Question: I'm working in Unity3D and C# to create a pseudo in-game Operating system (kinda ambitious)
<URL>
Please note that this is a pure design question, you could answer without knowing anything about Unity.
Here is what I have:
An abstract 'FILE', with children:
1. TextFile
2. MediaFile
3. ImageFile
Also, an abstract 'Application', with children:
1. TextViewer
2. MediaPlayer
3. ImageViewer
Obviously, 'TextViewer' should open 'TextFile's, 'MediaPlayer' should open 'MediaFile's and 'ImageViewer' should open 'ImageFile's.
Now, I thought about it for a while, where should I put the information?
Should I let each file open itself? by creating an abstract 'Open' in 'FILE', and overriding that in the children files? - I think that doesn't make sense, because a file, doesn't really know how to open itself, it's the application that knows how to open a file. For example, a pdf file, if you don't have a pdf reader (Adobe or something), you can't open a pdf.
This means that 'TextViewer' should have a 'Open(TextFile text)' method, 'MediaPlayer' should have a 'Open(MediaFile media)' and 'ImageViewer' should have a 'Open(ImageFile image)' method.
This could be achieved by using generics, in the declaration of 'Application', like:
'''
public abstract class Application<T> where T : FILE
{
public abstract void Open(T file);
}
'''
Then:
'''
public class TextViewer : Application<TextFile>
{
public override void Open(TextFile file)
{
Console.WriteLine("TextViewer opening text file...");
}
}
public class MediaPlayer : Application<MediaFile>
{
public override void Open(MediaFile file)
{
Console.WriteLine("MediaPlayer opening media file...");
}
}
public class ImageViewer : Application<ImageFile>
{
public override void Open(ImageFile file)
{
Console.WriteLine("ImageViewer opening image file...");
}
}
'''
Here's how the UML diagram looks like:

Looking good... Now the interesting part, how to bind/associate, each file type, with the right application the should open it? i.e. Right click a text file | get a list of options: "Open", "Rename", "Delete", etc | Choose "Open" - what happens next?
I came up with the idea, of a mediator between the 'FILE', and the 'Application' - If we think about it for a second, how does a real OS, like Windows do it? - well if you go Start | Default Programs | Associate a file type or protocol with a program. - You will see a dictionary-type list, of keys (file types) and values (associated programs) - So I thought of doing just that, creating a dictionary that with it I register, a file type with an application. And here's where I'm stuck in...
First thing, what's the type of key and value should I go for in my dictionary? - I thought for a while, and came to the conclusion that it should be something like '<Type, Application'> - But the problem is, I can't just write 'Application' on its own, I have to specify the generic 'T' parameter :(
I hacked that, by creating an inbetweener class 'App' which I then let my 'Application<T>' inherit from:
'''
public abstract class App { }
public abstract class Application <T> : App where T : FILE { /* stuff... */ }
'''
OK, now I can let my dictionary be of '<Type, App>'
'''
public static class Mediator
{
static private TextViewer tv;
static private MediaPlayer mp;
static private ImageViewer iv;
static private Dictionary<Type, App> dic = new Dictionary<Type, App>();
static Mediator()
{
tv = new TextViewer();
iv = new ImageViewer();
mp = new MediaPlayer();
// register what we have
dic.Add(typeof(TextFile), tv);
dic.Add(typeof(MediaFile), mp);
dic.Add(typeof(ImageFile), iv);
}
static public void Open(FILE file)
{
App app = dic[file.GetType()];
if (app == null)
{
Console.WriteLine("No application was assigned to open up " + file);
return;
}
app. // here is where my hack falls short, no Open method inside App :(
}
}
'''
Oops, that totally didn't work! - As you can see, I was trying my best to avoid things like:
'''
if (file is TextFile)
// open with text viewer
else if (file is MediaFile)
// open with media player
else if (file is ImageFile)
// open with image viewer
else if etc
'''
This is like a nightmare to me!
I could avoid all the trouble, by making my applications singletons, so now in each file:
'''
public class TextFile : FILE
{
public override void Open()
{
TextViewer.Instance.Open(this);
}
}
'''
And so on for the rest of the files. But I don't wanna do that, I don't wanna give up to using singletons! What if I wanted my 'MediaPlayer' or 'TextViewer', to have more than one instance and not just one?
I've been struggling at this for a long time now, I hope I made my problem clear. I just want to know, how does associating file types with the right application works the right way (like in Windows for example) - How can I achieve what I'm after, in an elegant, robust way? - Is there a design pattern I could use for this? - All my attempts above, was I thinking right? am I close to the solution?
Thanks a lot for any help in advance.
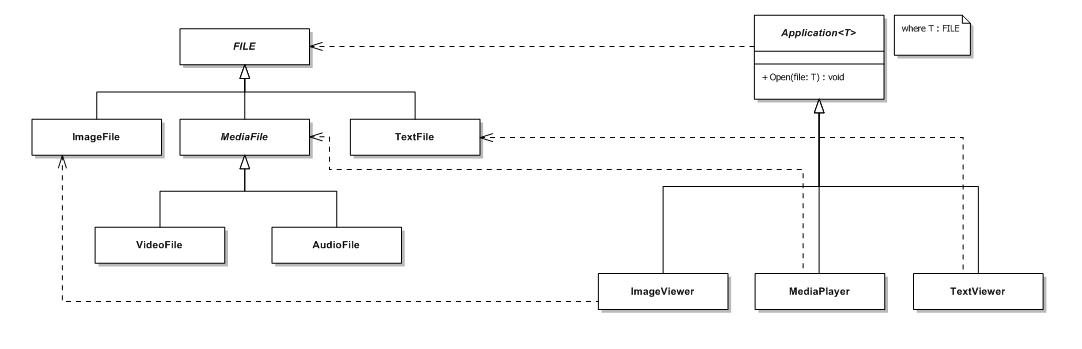
Answer: Without putting a tremendous amount of thought into the design and not knowing unity, or how your files are really represented, the approach I would take is an Interface-based one, not a generic-based.
First, I would define an interface that defines my file class, i.e. IFile, and implement this in each of my files.
'''
public interface IFile
{
}
public class MediaFile : IFile
{
...
}
'''
Next, I would define an interface that defines my application class, i.e. IApplication, and implement this in each of my applications.
'''
public interface IApplication
{
Type GetSupportedApplicationType();
void OpenFile(IFile oFile);
}
public class MediaApplication : IApplication
{
#region IApplication Members
public Type GetSupportedApplicationType()
{
return typeof(MediaFile);
}
public void OpenFile(IFile oFile)
{
// do the work
}
#endregion
}
'''
The links between the files and applications, then, would be a dictionary that contains the class type for the file as the key and the class type for the application as the value:
'''
<GetType(MediaFile), GetType(MediaPlayer)>
'''
When the mediator is passed the file to execute, it can find the appropriate application by using the type of the file to search the dictionary for the appropriate application type.
Once you find the appropriate application type, you can create an instance of it using 'System.GetActivator'. Then, since you know it implements IApplication, you can execute a method such as 'OpenFile(IFile)' on the application.
The only trick is creating the initial dictionary entries. To do this, I would actually use reflection to gather the list of classes that implement IApplication.
Once you do this, you can create an instance of each of the classes using 'System.GetActivator', then execute a known method, such as 'GetSupportedFileType' that returns the full type of the 'IFile' implementation that the 'IApplication' supports.
(The code below takes a shortcut to registering apps, which is easier than implementing the reflection approach)
'''
public static class Mediator
{
static private Dictionary<Type, Type> dic = new Dictionary<Type, Type>();
static Mediator()
{
RegisterApp(new MediaApplication());
}
static void RegisterApp(IApplication oApp)
{
dic.Add(oApp.GetSupportedApplicationType(), oApp.GetType());
}
static public void Open(IFile file)
{
Type appType = dic[file.GetType()];
if (appType == null)
{
Console.WriteLine("No application was assigned to open up " + file);
return;
}
IApplication app = (IApplication)System.Activator.CreateInstance(appType);
app.OpenFile(file);
}
}
'''